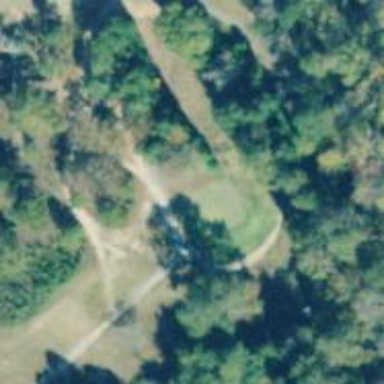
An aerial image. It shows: Golf tee.